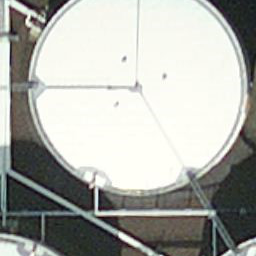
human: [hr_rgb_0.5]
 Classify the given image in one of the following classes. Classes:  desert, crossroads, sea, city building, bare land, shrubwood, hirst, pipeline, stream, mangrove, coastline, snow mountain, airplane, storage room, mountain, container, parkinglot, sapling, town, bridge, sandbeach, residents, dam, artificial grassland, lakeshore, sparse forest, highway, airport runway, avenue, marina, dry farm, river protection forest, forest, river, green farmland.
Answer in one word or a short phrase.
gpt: storage room